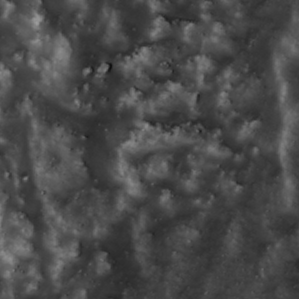
Label: non_frost